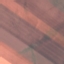
Land use / land cover: AnnualCrop